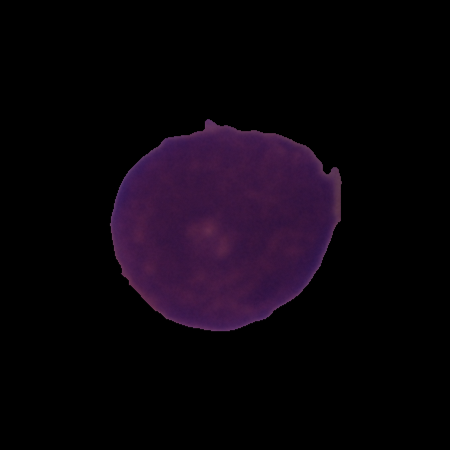
Label: cancer